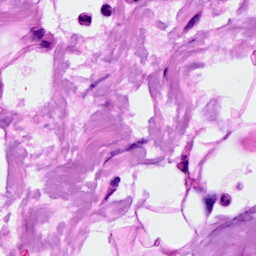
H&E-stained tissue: Breast